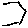
Label: hexagon